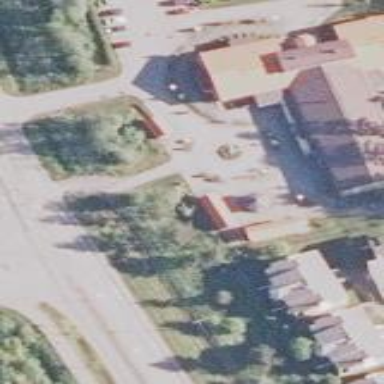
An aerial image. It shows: Public building.